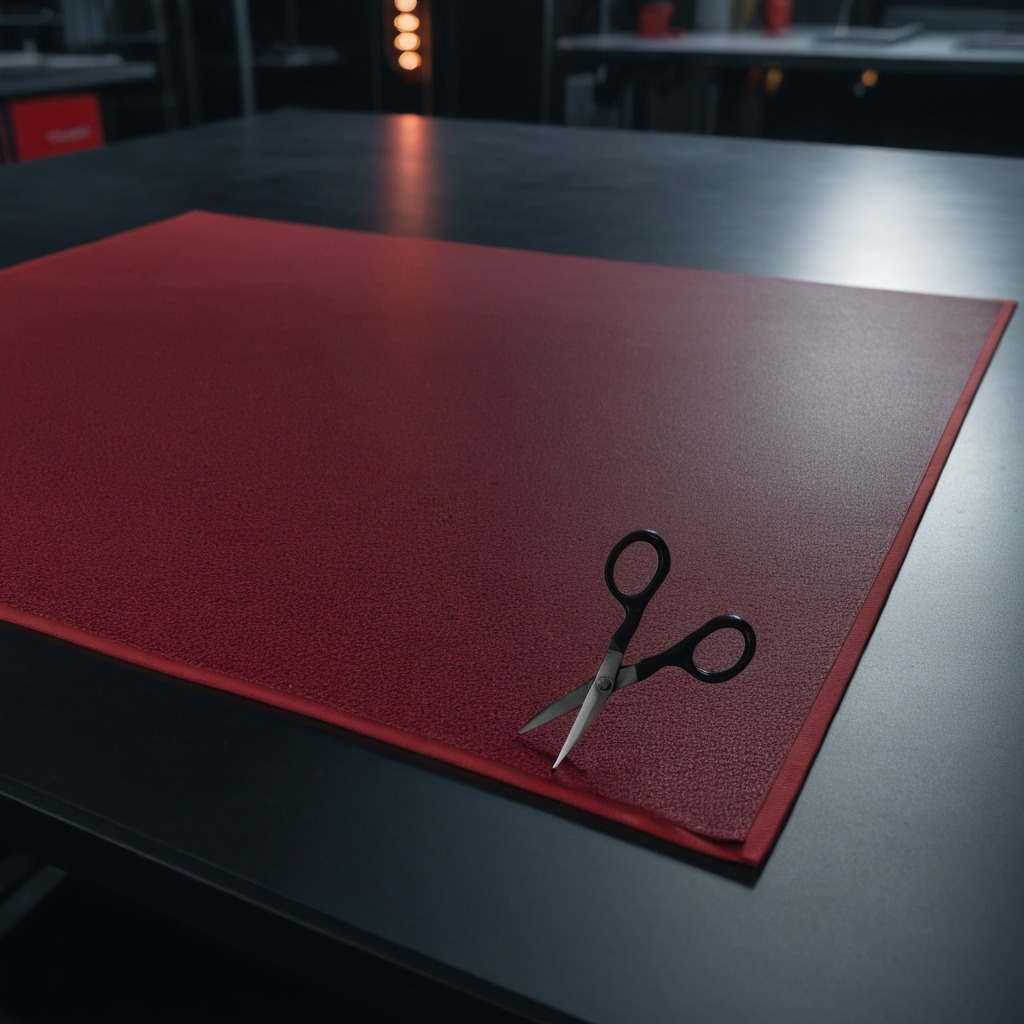
A scissor lying on the clean granite tabletop inside a workshop at night dim ambient light soft shadows worn but beneath the mat